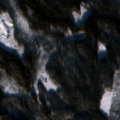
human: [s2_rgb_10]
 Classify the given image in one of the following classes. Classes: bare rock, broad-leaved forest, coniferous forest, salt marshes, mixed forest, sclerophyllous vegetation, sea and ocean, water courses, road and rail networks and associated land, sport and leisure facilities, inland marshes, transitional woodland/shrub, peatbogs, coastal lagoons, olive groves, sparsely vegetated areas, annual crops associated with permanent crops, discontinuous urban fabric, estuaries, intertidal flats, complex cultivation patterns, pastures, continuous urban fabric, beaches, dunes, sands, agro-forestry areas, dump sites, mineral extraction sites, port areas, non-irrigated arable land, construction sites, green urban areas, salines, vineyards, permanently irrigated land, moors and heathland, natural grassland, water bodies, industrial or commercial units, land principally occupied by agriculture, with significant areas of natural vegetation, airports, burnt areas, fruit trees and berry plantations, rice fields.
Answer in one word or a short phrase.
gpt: coniferous forest, transitional woodland/shrub